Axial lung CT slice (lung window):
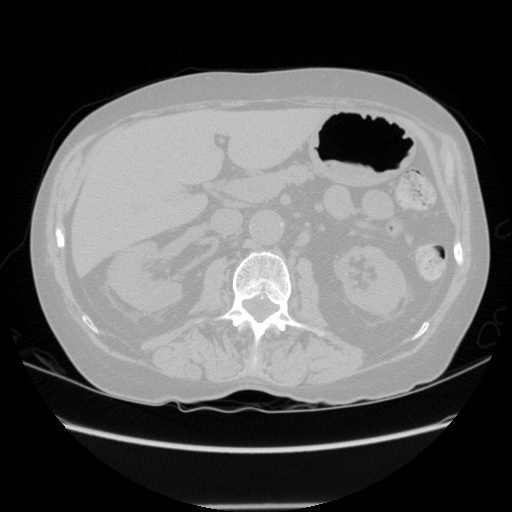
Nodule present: no